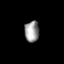
Tissue: skin
Cell type: Epithelial cells
Senescence score: 0.8471
Nuclear area (px): 300
Mean DAPI intensity: 152.51